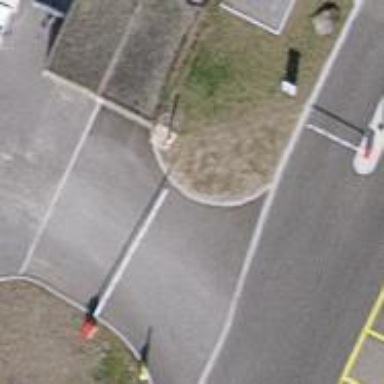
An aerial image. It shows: Lift gate barrier.